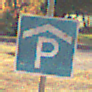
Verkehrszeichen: Parkhaus
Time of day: SunriseSunset
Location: Outdoor (Nature)
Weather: Clear
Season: NotSpecified
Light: Natural